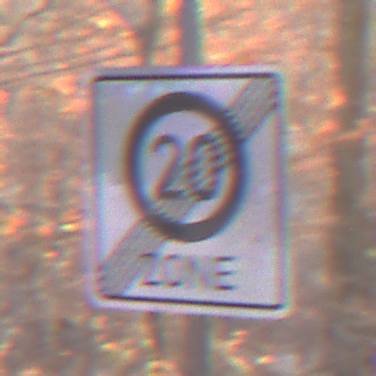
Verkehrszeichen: EndeZone20
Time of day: SunriseSunset
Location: Outdoor (Nature)
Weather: Clear
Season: Autumn
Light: Natural